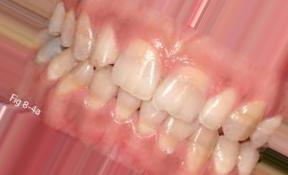
Condition: Tooth Discoloration